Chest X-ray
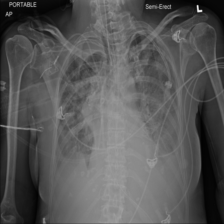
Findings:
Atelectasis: negative
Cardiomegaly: negative
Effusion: positive
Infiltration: negative
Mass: negative
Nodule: negative
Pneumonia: negative
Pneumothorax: negative
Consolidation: negative
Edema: negative
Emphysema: negative
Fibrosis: negative
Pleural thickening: negative
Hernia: negative